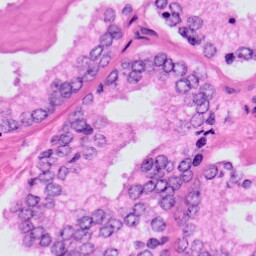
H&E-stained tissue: Prostate